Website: macys
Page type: delivery-shipping
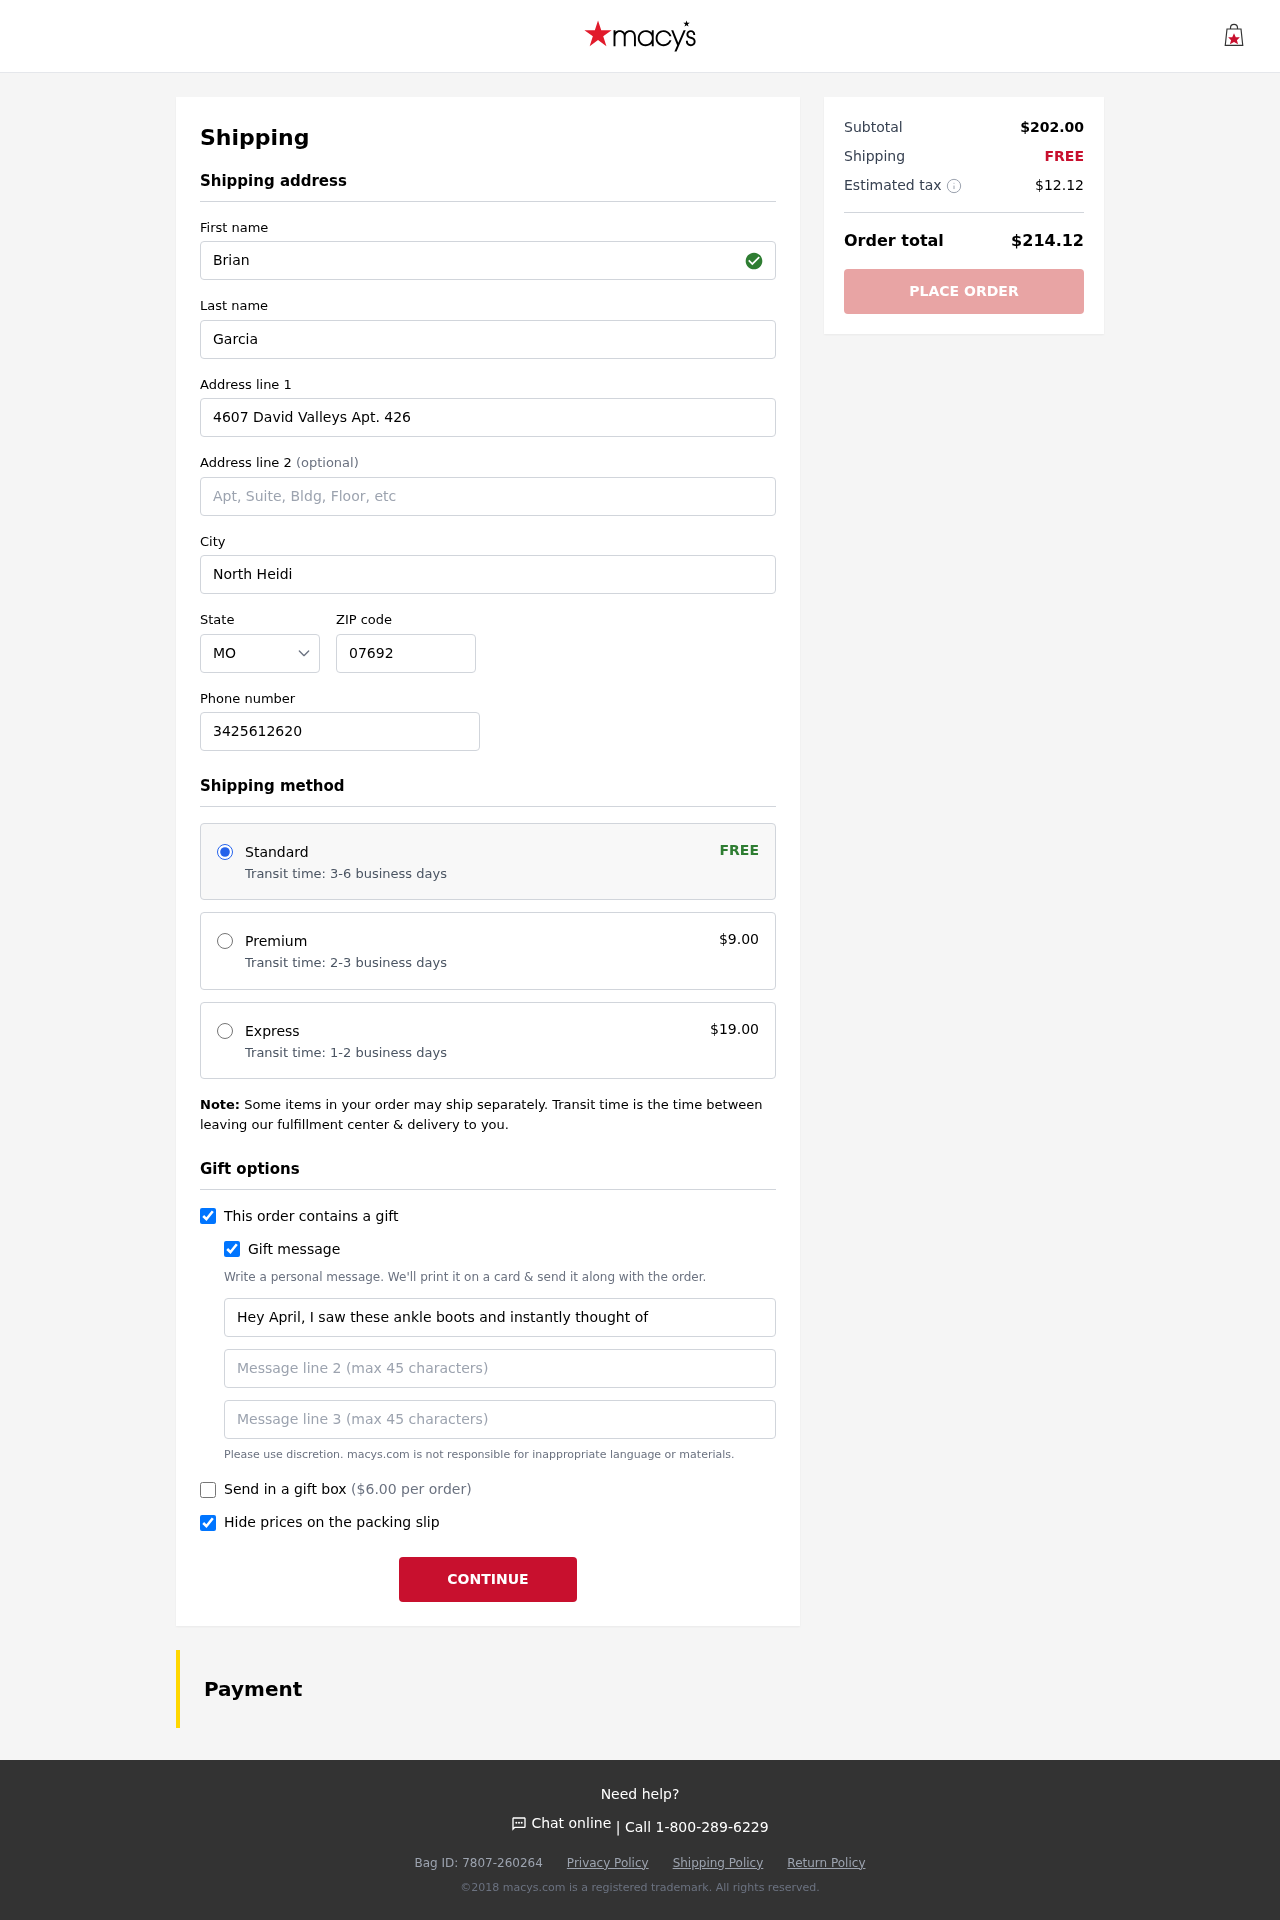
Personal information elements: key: PII_STATE_ABBR
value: MO
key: PII_FIRSTNAME
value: Brian
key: PII_LASTNAME
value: Garcia
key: PII_STREET
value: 4607 David Valleys Apt. 426
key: PII_CITY
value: North Heidi
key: PII_POSTCODE
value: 07692
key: PII_PHONE
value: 3425612620
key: PII_GIFT_MESSAGE
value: Hey April, I saw these ankle boots and instantly thought of you—they're totally your style! I hope they add a little extra flair to your days. Enjoy every step!  Brian
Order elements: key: ORDER_SHIPPING_STANDARD
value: Transit time: 3-6 business days
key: ORDER_SHIPPING_COST
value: FREE
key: ORDER_SHIPPING_PREMIUM
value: Transit time: 2-3 business days
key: ORDER_SHIPPING_PREMIUM_PRICE
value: $9.00
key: ORDER_SHIPPING_EXPRESS
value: Transit time: 1-2 business days
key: ORDER_SHIPPING_EXPRESS_PRICE
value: $19.00
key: ORDER_GIFT_BOX_PRICE
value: ($6.00 per order)
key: ORDER_SUBTOTAL
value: $202.00
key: ORDER_SHIPPING_COST2
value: FREE
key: ORDER_TAX
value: $12.12
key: ORDER_TOTAL
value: $214.12